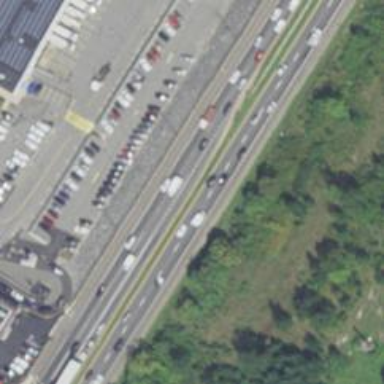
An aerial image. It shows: Trunk highway.